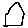
Label: hexagon